Interaction volume radius: 10 \u00c5
Interaction volume height: 25 \u00c5
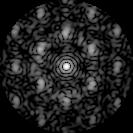
Disorder parameter: 0.5982